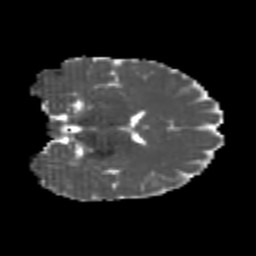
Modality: MD
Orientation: coronal
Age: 20
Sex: female
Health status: healthy
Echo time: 0.074 s